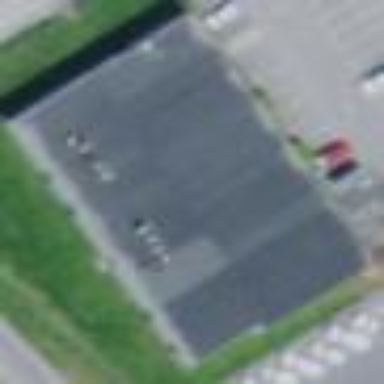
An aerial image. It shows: Commercial building.